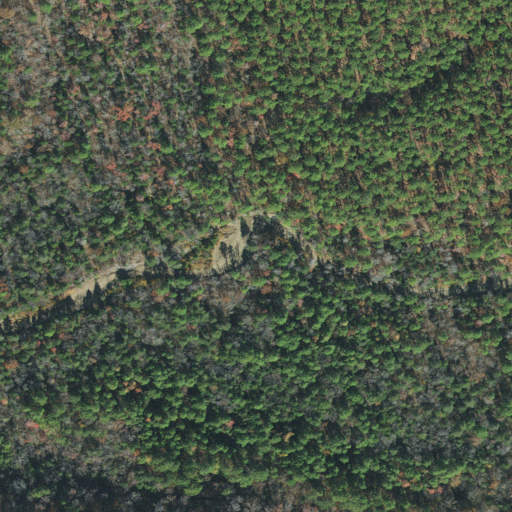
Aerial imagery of valley in Arkansas named Owens Hollow containing mixed forest, evergreen forest, open development, and deciduous forest